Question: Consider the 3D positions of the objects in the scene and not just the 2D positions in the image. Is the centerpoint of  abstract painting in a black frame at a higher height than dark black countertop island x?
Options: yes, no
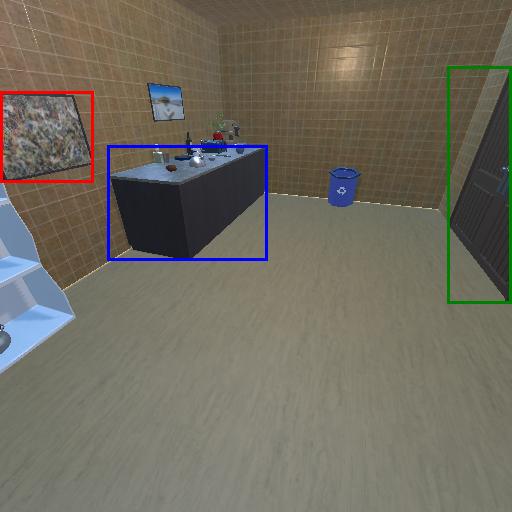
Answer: yes